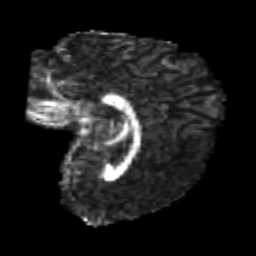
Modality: FA
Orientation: sagittal
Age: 22
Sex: female
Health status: healthy
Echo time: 0.074 s